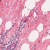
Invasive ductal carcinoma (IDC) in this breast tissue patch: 0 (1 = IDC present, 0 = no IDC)